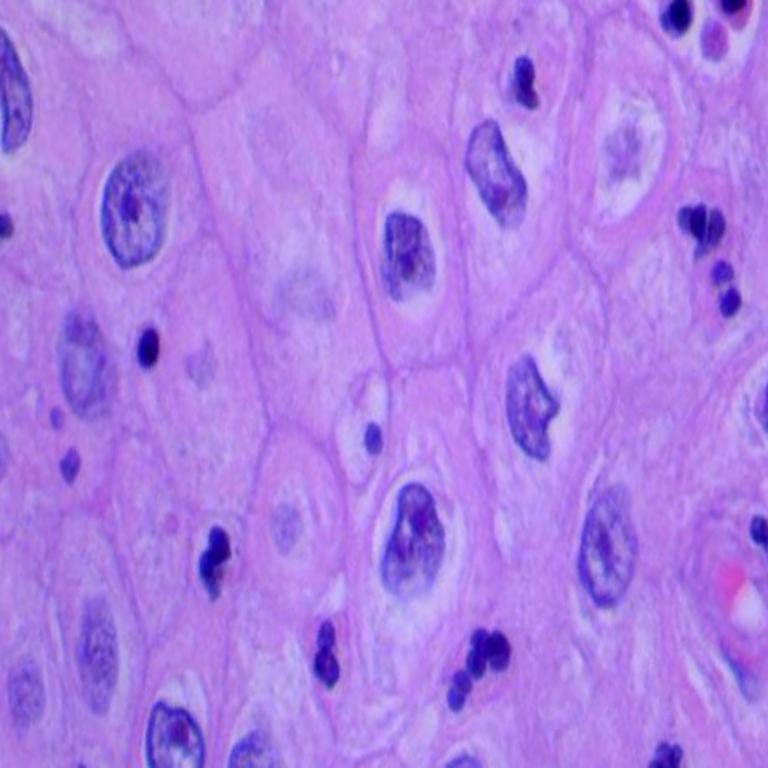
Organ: lung
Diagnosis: squamous carcinomas